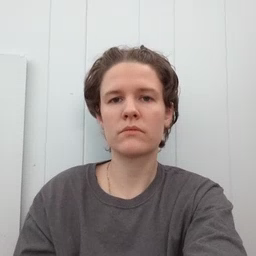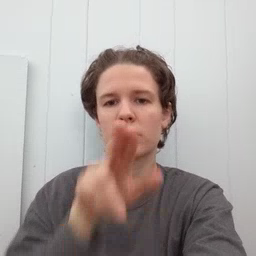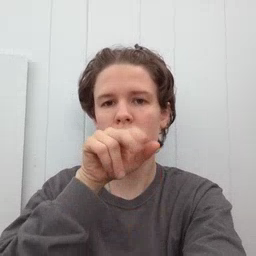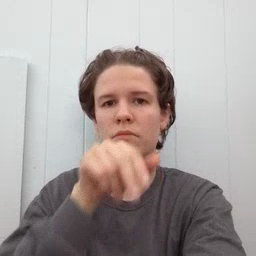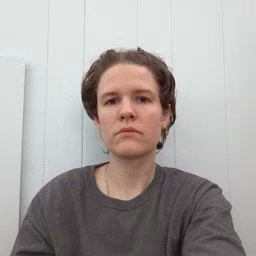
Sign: tongue